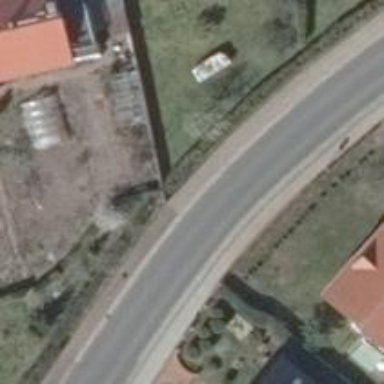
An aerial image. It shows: Secondary road with asphalt surface.